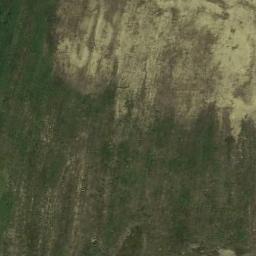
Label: meadow